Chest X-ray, PA view. Patient: 62 years old, sex F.
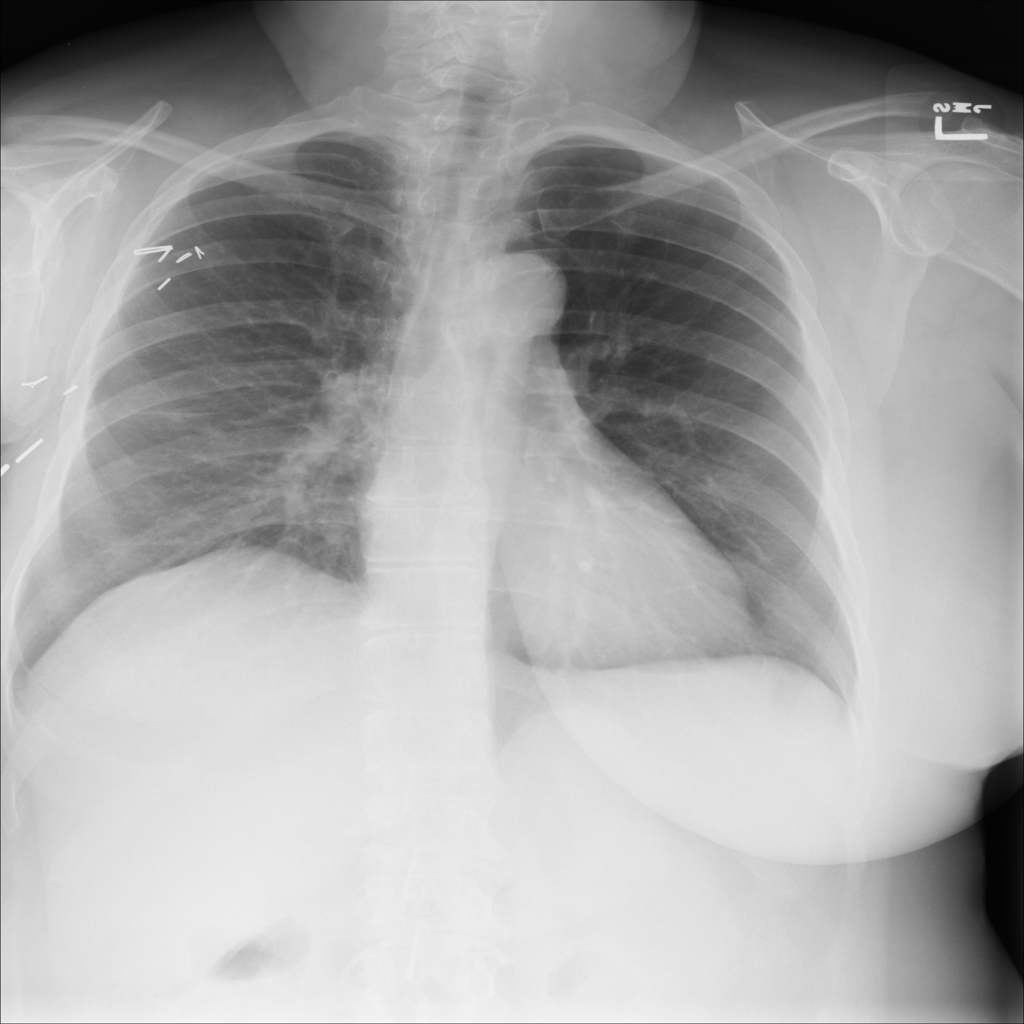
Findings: No Finding